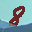
Label: 8